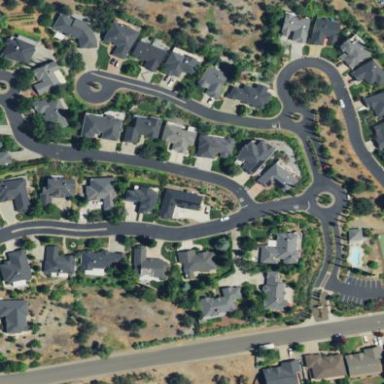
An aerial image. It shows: Residential area within subdivision.